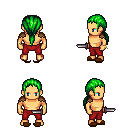
a pixel art fantasy rpg character, male body template, human, tanned skin, leather shoulder armor, red pants, green ponytail hairstyle, bracelets, brown slippers, dagger, four views (front, back, left, right), 2x2 character sprite sheet, small pixel art, hard edges, no anti-aliasing